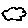
Label: cloud